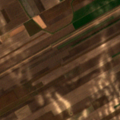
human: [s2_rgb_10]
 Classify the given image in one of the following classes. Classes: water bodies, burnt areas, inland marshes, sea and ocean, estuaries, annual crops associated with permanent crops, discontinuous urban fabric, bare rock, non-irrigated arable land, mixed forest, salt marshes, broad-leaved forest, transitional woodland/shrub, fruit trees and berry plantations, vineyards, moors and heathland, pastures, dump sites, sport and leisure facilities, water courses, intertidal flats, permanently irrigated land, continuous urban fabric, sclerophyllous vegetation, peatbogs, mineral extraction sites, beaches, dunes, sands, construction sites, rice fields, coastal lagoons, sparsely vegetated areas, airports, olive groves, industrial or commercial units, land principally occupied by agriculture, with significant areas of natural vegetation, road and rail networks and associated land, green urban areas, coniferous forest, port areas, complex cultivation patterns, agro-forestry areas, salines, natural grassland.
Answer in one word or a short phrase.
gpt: non-irrigated arable land